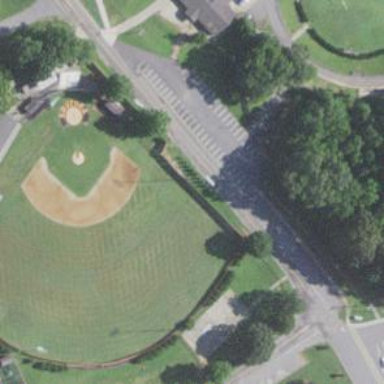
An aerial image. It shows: Baseball pitch for leisure and sports activities.